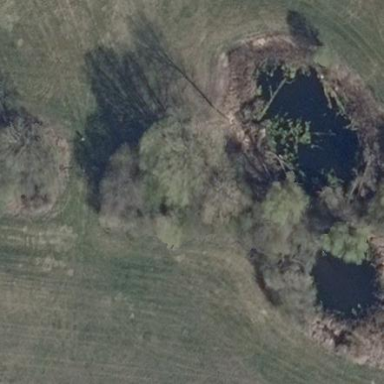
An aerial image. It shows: Reedbed wetland area.